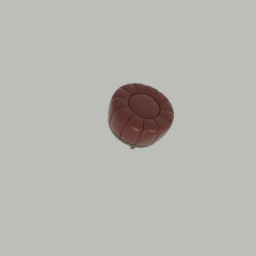
Label: furniture